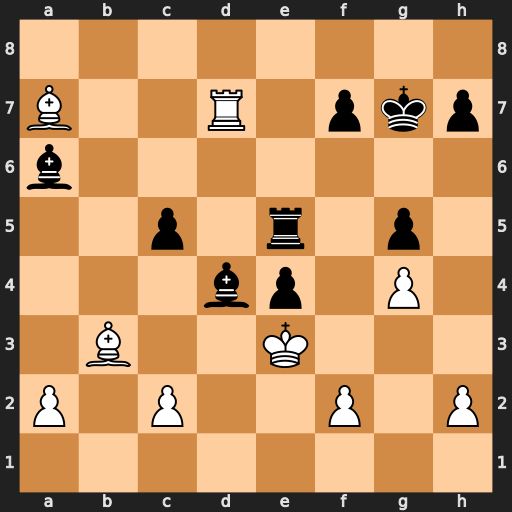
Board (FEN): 8/B2R1pkp/b7/2p1r1p1/3bp1P1/1B2K3/P1P2P1P/8
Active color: w
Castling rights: -
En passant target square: -
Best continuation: Rxd4 cxd4+ Bxd4